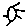
Label: sun